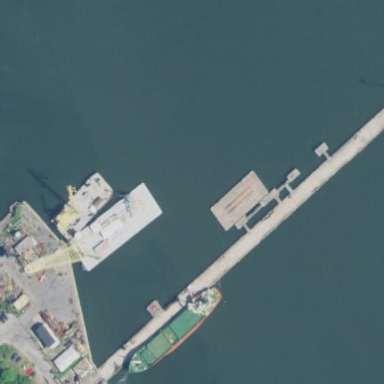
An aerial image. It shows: Concrete pier in industrial area used as port.